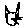
Label: cat